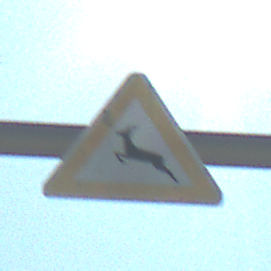
Verkehrszeichen: WildwechselRechts
Umgebung: Outdoor, Special
Tageszeit: MorningAfternoon
Wetter: Clear
Licht: Natural
Jahreszeit: NotSpecified
Kontrast: HighContrast